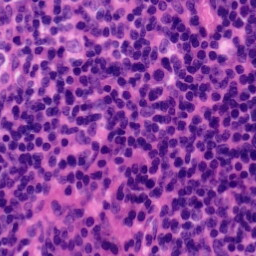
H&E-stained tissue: Tonsil